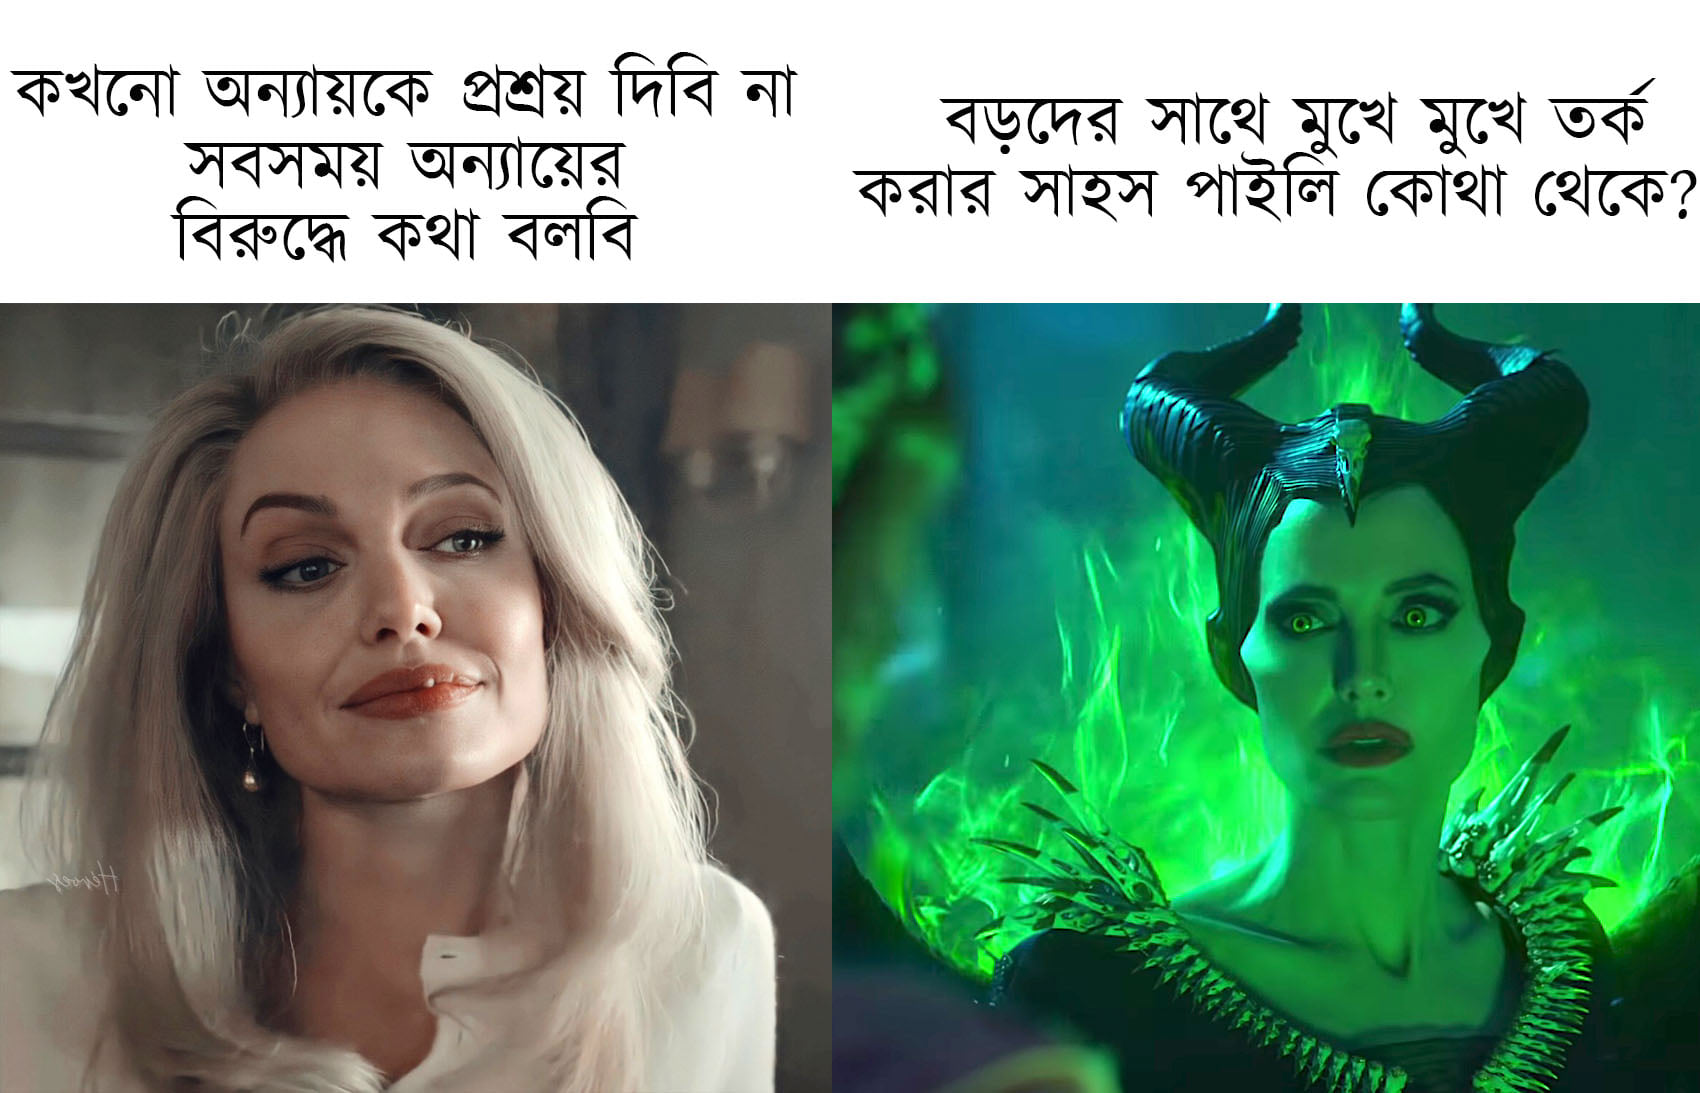
Caption: কখনো অন্যায়কে প্রশ্রয় দিবি না সবসময় অন্যায়ের বিরুদ্ধে কথা বলবি     বড়দের সাথে মুখে মুখে তর্ক করার সাহস পাইলি কোথা থেকে ?
Label: non-hate